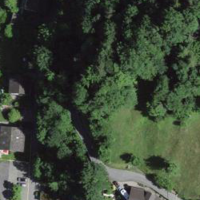
EUNIS habitat code: 41
Species observed at this site:
Allium ursinum